The trace is the raw vibration amplitude of a rotating bearing as a function of time. What is the most likely bearing condition (normal, inner_race, outer_race, ball)?
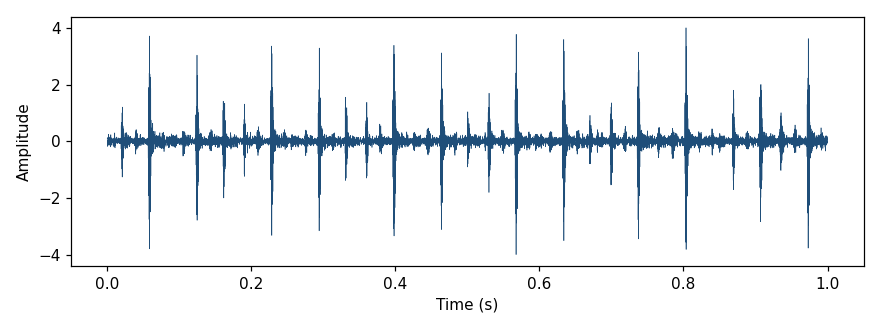
Answer: outer_race